Interaction volume radius: 10 \u00c5
Interaction volume height: 40 \u00c5
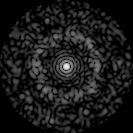
Disorder parameter: 0.8266